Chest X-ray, AP view. Patient: 62 years old, sex M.
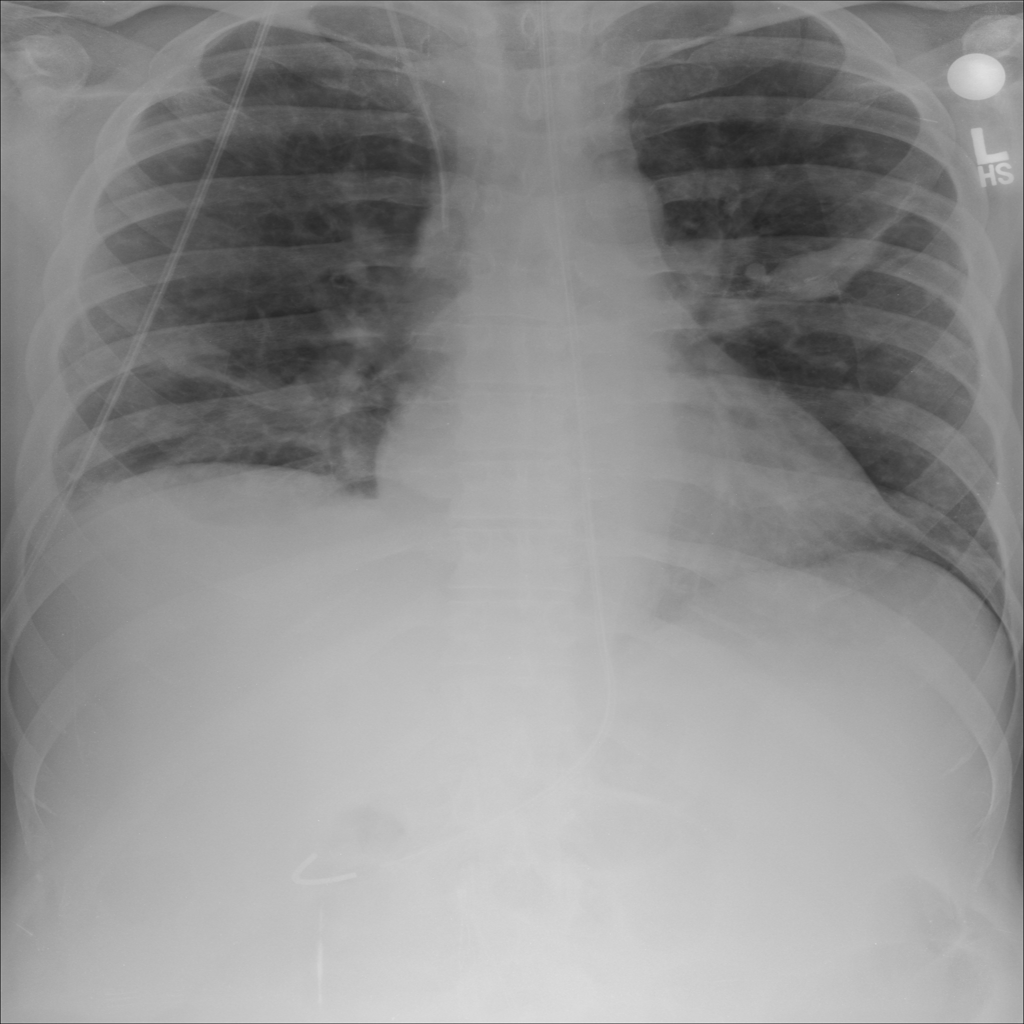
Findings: No Finding